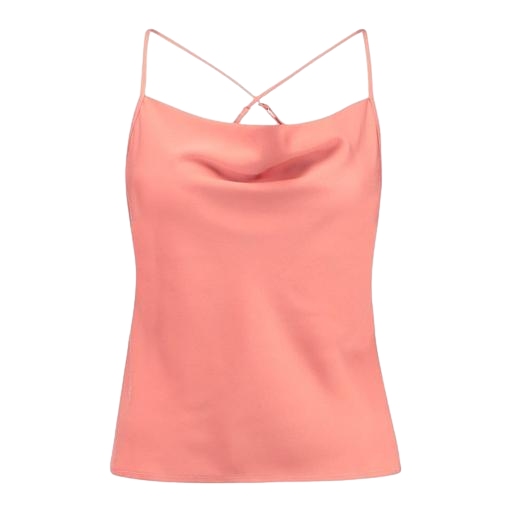
pink strappy cami, pink cowl neck tank, pink cowl-back top, white background